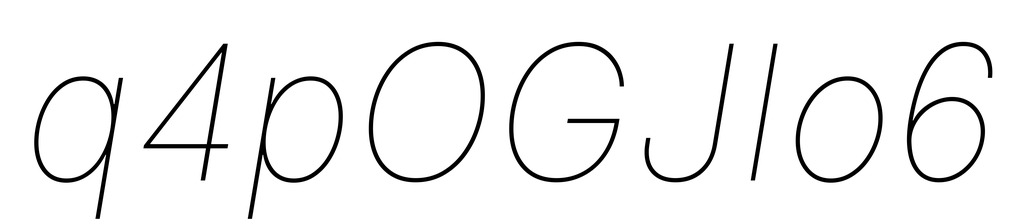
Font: Inter-Italic_Thin_Italic